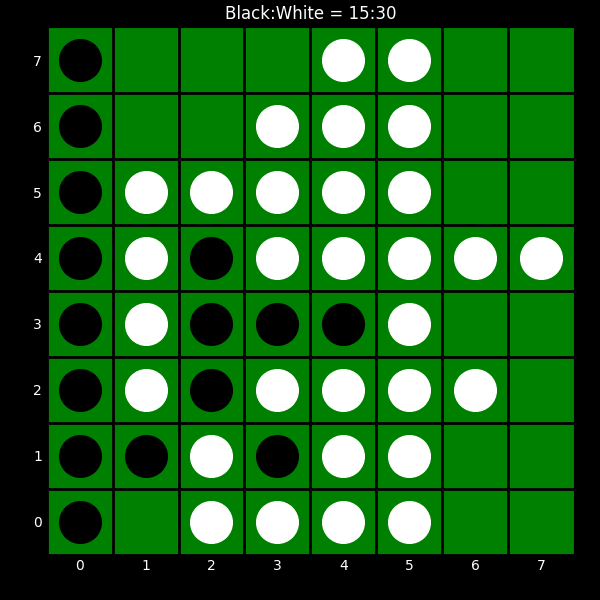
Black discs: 15
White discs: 30